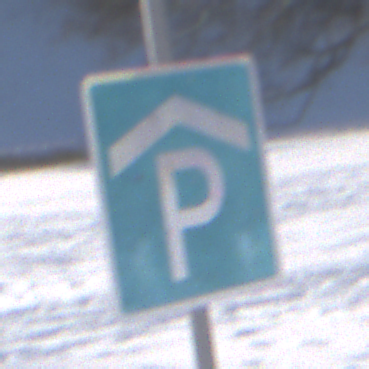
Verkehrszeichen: Parkhaus
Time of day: MorningAfternoon
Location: Outdoor (Nature)
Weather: PartlyCloudy
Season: Winter
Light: Natural